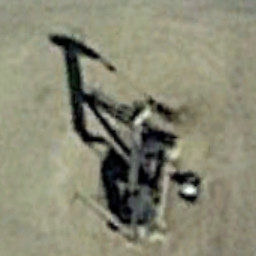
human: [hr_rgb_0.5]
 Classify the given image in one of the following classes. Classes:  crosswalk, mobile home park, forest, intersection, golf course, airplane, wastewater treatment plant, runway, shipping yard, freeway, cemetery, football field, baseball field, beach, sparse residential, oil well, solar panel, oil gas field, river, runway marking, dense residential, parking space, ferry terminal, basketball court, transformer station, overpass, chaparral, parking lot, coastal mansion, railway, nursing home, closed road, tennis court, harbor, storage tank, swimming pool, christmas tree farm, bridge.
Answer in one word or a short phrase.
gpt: oil well